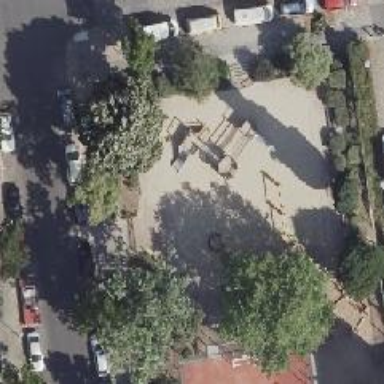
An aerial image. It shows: Playground with rope bridge.